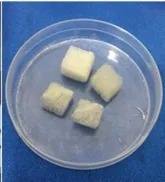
Freeze-dried cancellous bone allograft produced by our tissue bank.
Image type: pathology (gram)